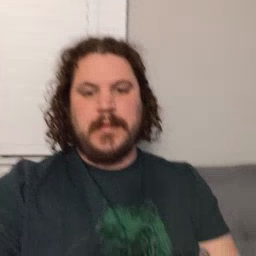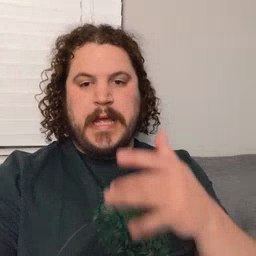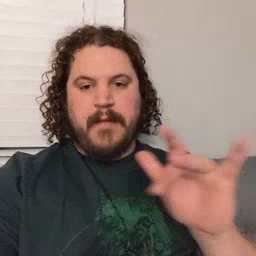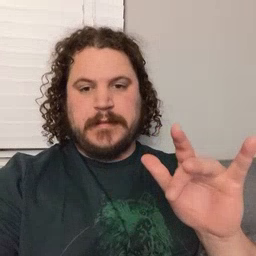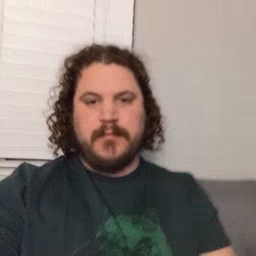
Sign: empty